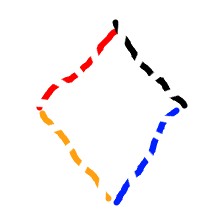
Shape: rhombus